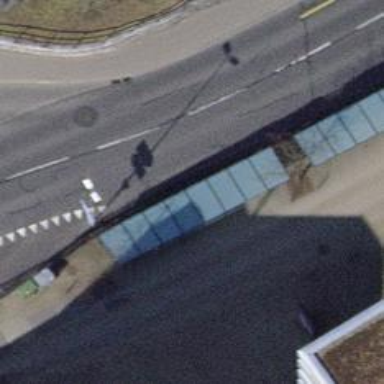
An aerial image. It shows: Bicycle parking area with wall loops.